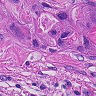
Metastatic tissue present: yes